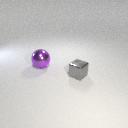
large purple metal sphere to the left of small gray metal cube